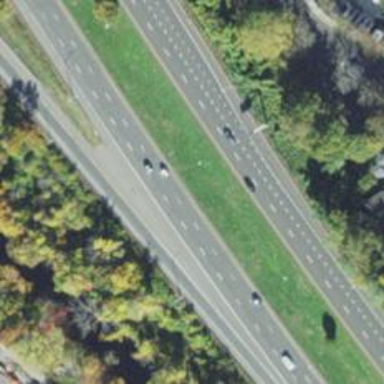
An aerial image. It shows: Motorway.